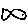
Label: fish